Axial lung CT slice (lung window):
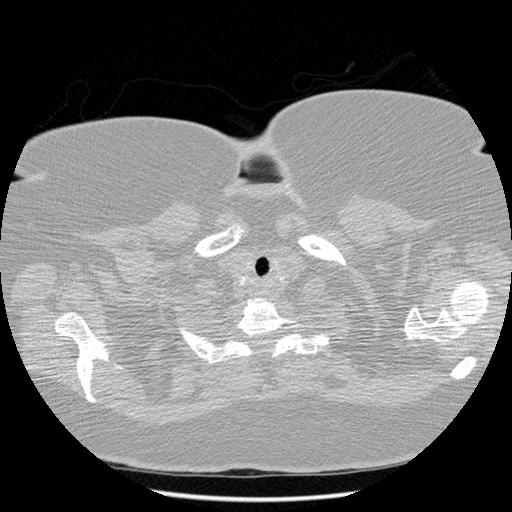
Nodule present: no